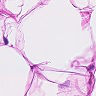
Metastatic tissue present: no